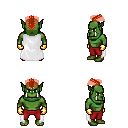
a pixel art fantasy rpg character, male body template, orc, green skin, white cape, red pants, red short mohawk hairstyle, gold gloves, four views (front, back, left, right), 2x2 character sprite sheet, small pixel art, hard edges, no anti-aliasing